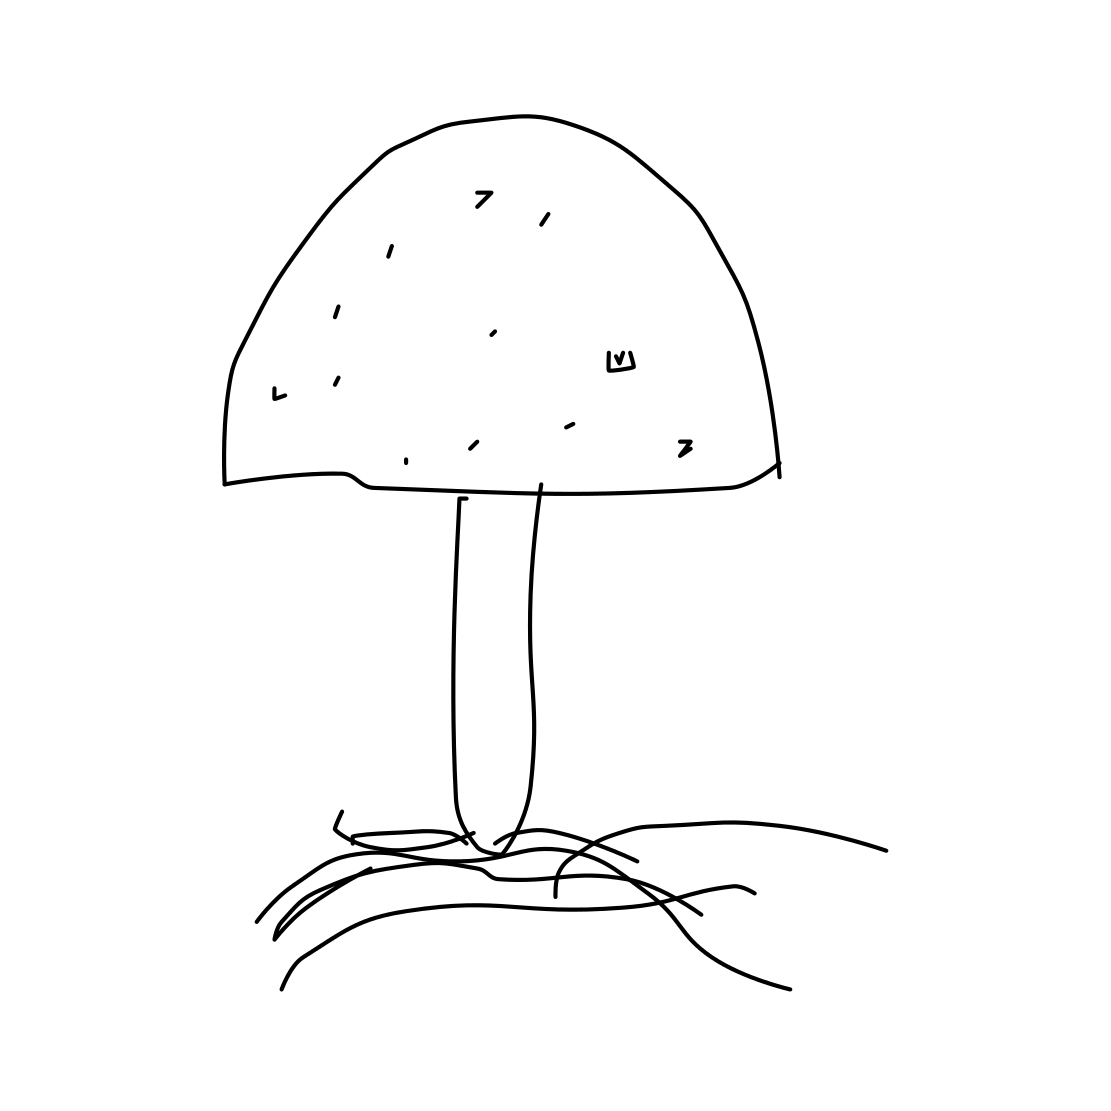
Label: mushroom